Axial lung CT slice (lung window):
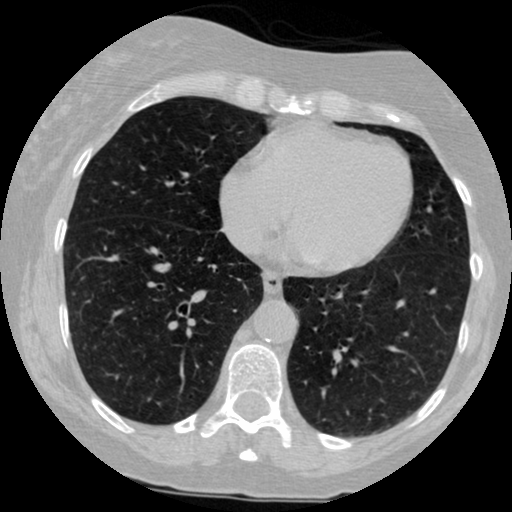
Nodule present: no